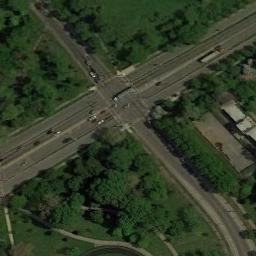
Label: intersection